Question:
At default zoom level i.e 100% sometimes I get this problem of blank boxes instead of blank spaces but when I change the zoom level it looks normal.
Somebody please tell me why this is happening?
My all rest code which is in marathi is working fine.
I have used unicode for displaying marathi and I have include meta tag for that also then why this is happening?
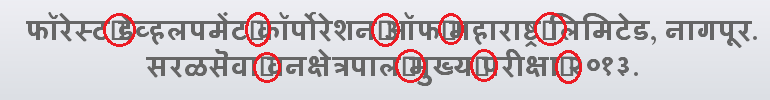
Answer: I guess the problem is with the base font setting. So, try using this:
'''
<div style="font-family: 'Arial Unicode MS';">tumhaaraa naam kyaa hai?</div>
'''